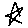
Label: star